Question: I have a UIImage that results from a function. It's something like the following.
'''
image1.image = [self reflectedImage:img];
'''
where image1 is a UIImage control. Before plugging it into image1, I want to further distort it to the right or left a little into a parallelogram as shown below. So I just want to relocate point c and d.

I've read several dozen articles here and there. I'm not sure if I can do it with . <URL> suggests that I could. Unfortunately, there is no sample project to see how it works. Unfortunately, I haven't found a single web site that shows me how to distort a simple rectangle image into a parallelogram. So what is the easiest way of doing it? Do I need to create a layer so that I can use ?
Thank you for your help.
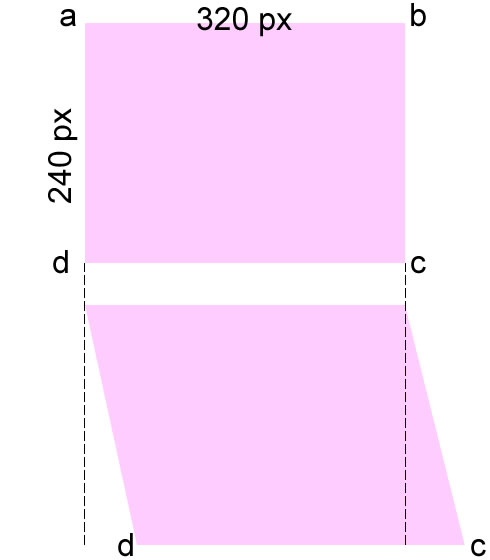
Answer: What you have to do is give your 'UIImageView' some perspective. By default a layers transform do not have perspective, so you must also setup this: 'transform.m34 = 1.0 / -2000;'
Also change the <URL>'.

The perspective gives it that parallelogram look as if the view has depth (its also called 2.5D as its not pure 3D animation, its pseudo 3D). Set the anchor point so that it rotates along that edge and finally give it an angle. i.e. rotate by how much?
'''
// Rotate by 30 degrees
CGAffineTransform rotationTransform = CGAffineTransformIdentity;
rotationTransform = CGAffineTransformRotate(rotationTransform, DegreesToRadians(30));
swingView.transform = rotationTransform;
'''
all of this will give you what you want...